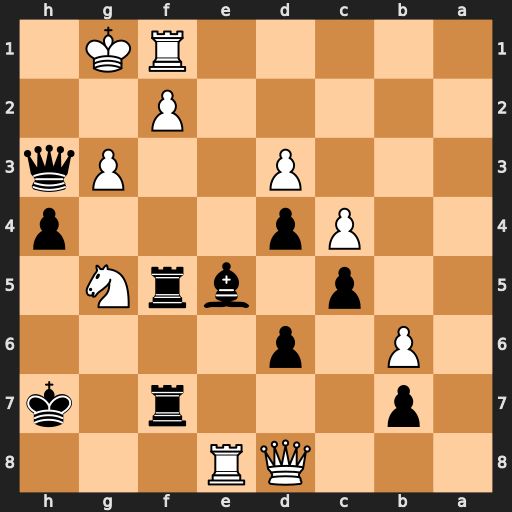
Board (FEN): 3QR3/1p3r1k/1P1p4/2p1brN1/2Pp3p/3P2Pq/5P2/5RK1
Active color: b
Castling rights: -
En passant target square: -
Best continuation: Rxg5 Qxg5 hxg3 Qg8+ Kh6 Qh8+ Bxh8 Rxh8+ Rh7 Rxh7+ Kxh7